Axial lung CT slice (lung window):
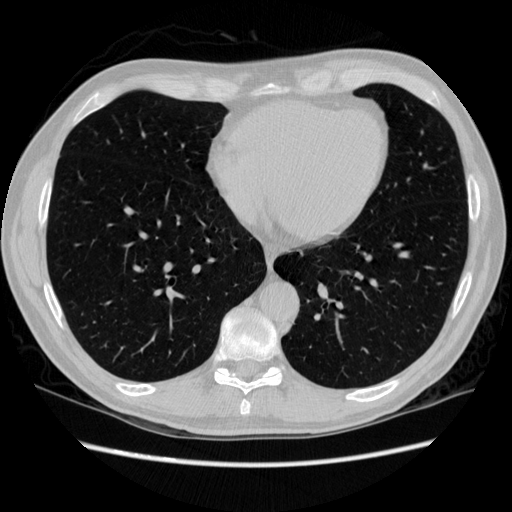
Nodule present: no